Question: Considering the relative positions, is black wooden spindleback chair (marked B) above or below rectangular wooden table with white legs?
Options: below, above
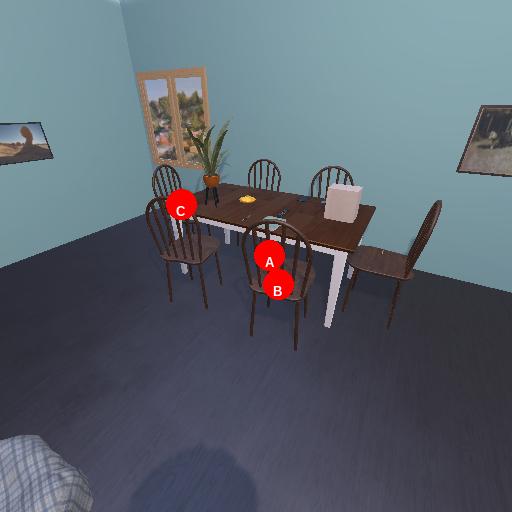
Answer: below